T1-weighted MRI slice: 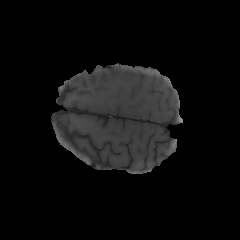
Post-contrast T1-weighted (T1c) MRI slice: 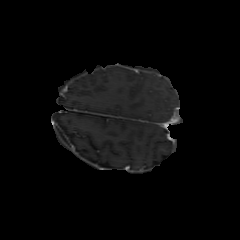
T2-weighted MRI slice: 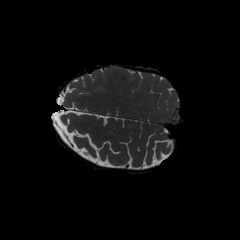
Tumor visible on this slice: no